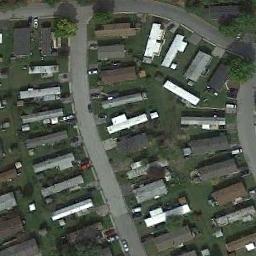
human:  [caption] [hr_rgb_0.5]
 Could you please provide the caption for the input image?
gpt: The mobile home park is on the grass next to the road .

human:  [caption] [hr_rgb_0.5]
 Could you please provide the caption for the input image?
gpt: The mobile home park has some neatly arranged mobile homes on the grass .

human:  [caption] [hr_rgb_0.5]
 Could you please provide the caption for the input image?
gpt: Many buildings of different shapes and sizes are in mobile home parks .

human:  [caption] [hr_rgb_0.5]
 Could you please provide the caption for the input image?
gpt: The roofs of mobile homes in this area are either black or white .

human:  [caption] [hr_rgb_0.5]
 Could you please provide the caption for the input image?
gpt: There are many buildings on green lawns in the mobile home park .